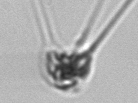
Label: Asterionellopsis_glacialis